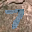
Label: 7